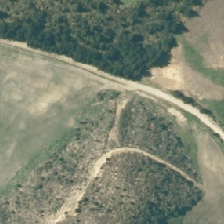
Land cover: high_producing_grassland